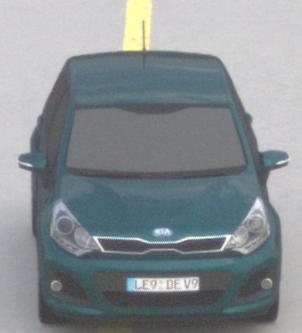
Make: KIA
Model: Rio 1.2
Detailed model: Rio (UB)
Model produced from: 2011/09
Model produced until: 2015/01
Doors: 3
Color: blue
Road condition: dry road
Daytime: midday
Contrast: low contrast